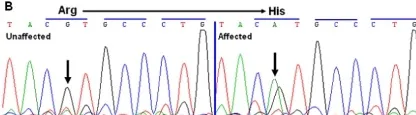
Multiple-sequence alignment and DNA sequence chromatograms of BFSP2. B: DNA sequence chromatograms of the P. R339H mutation in BFSP2 are shown. The G A transversion at position 1091 resulted in the P. R339H mutation.
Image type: pathology (immunostaining)